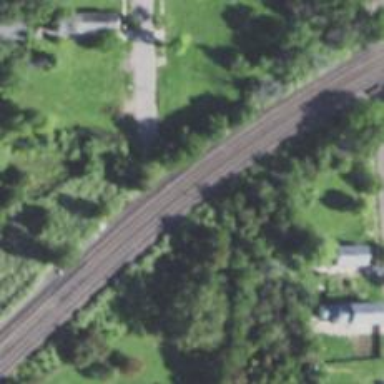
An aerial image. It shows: Railway tracks on embankment.